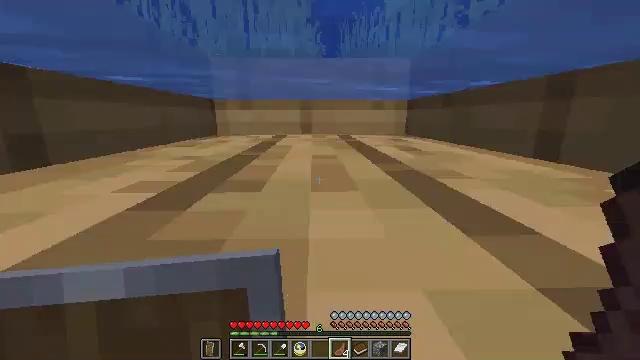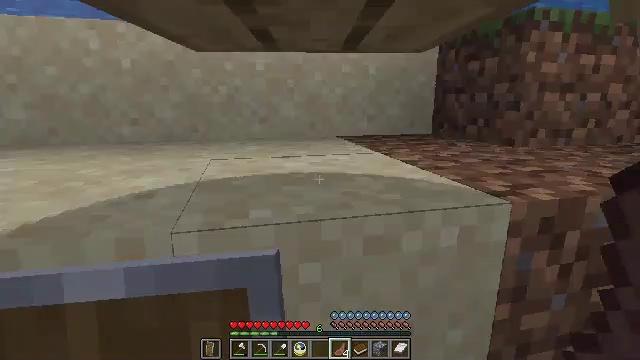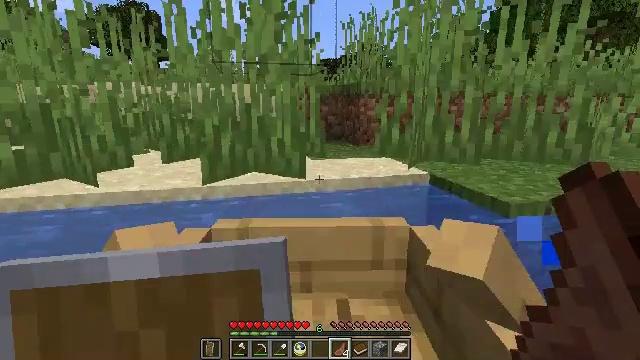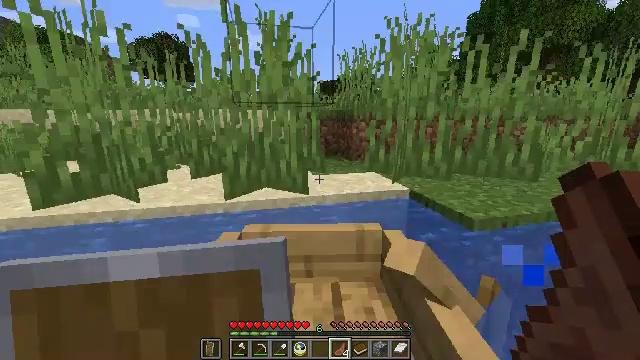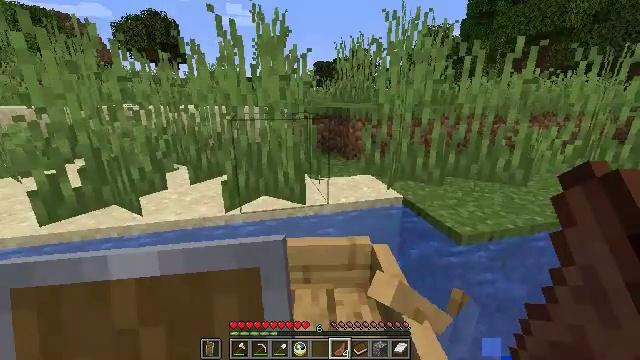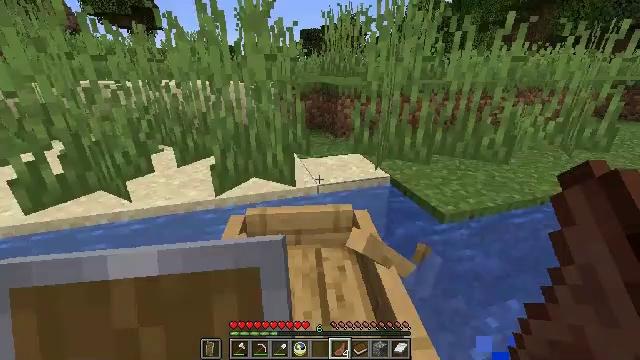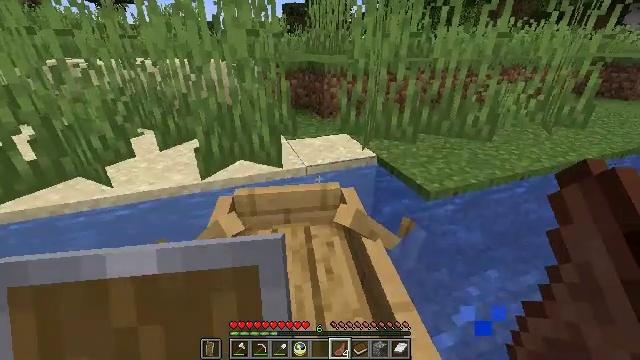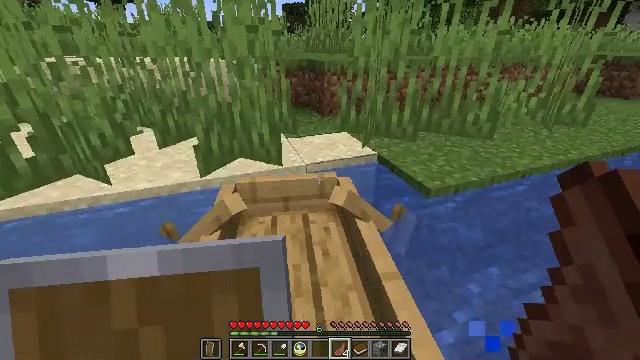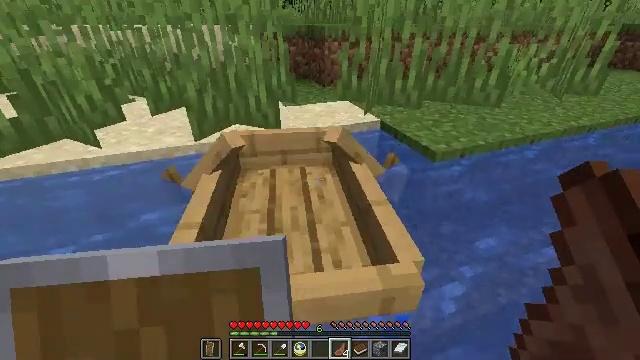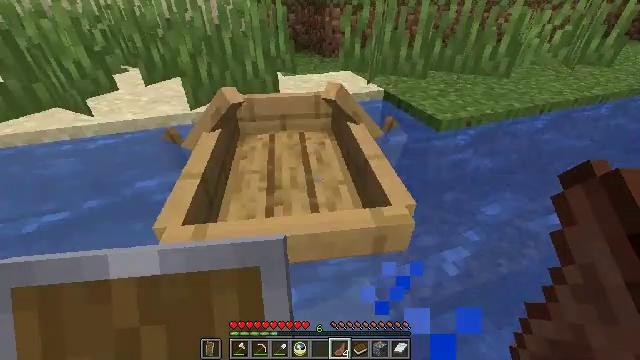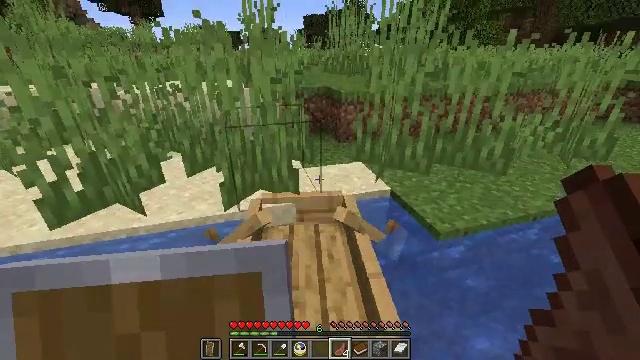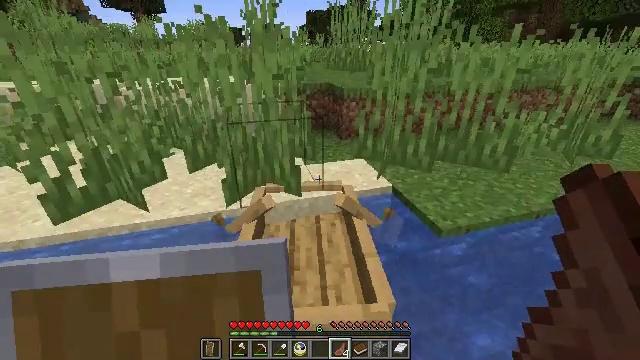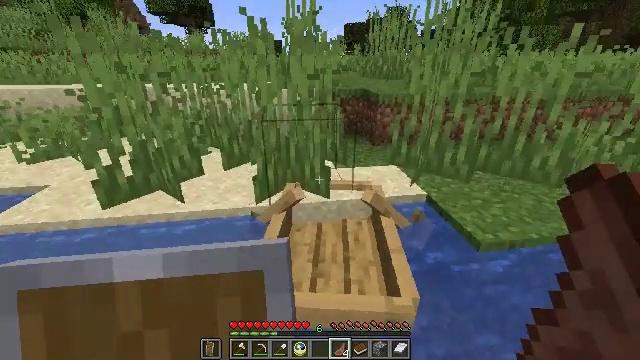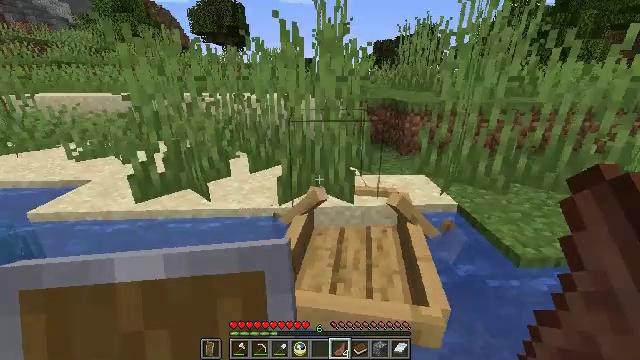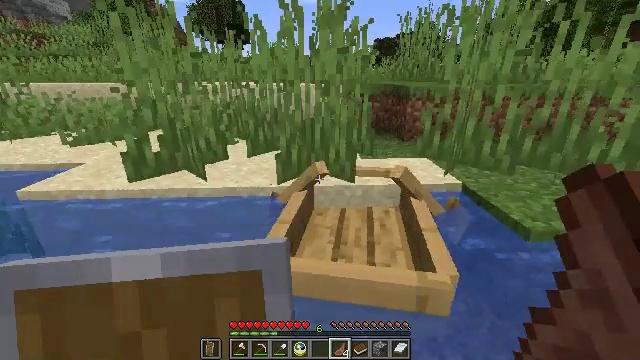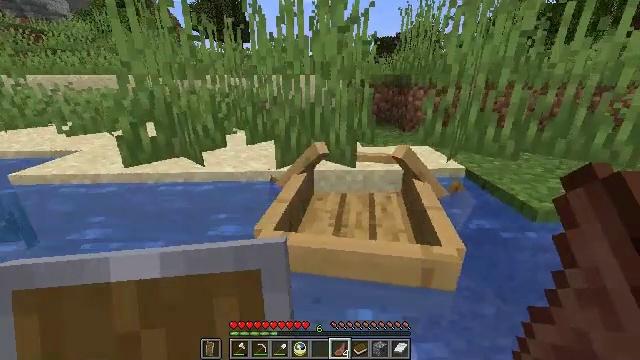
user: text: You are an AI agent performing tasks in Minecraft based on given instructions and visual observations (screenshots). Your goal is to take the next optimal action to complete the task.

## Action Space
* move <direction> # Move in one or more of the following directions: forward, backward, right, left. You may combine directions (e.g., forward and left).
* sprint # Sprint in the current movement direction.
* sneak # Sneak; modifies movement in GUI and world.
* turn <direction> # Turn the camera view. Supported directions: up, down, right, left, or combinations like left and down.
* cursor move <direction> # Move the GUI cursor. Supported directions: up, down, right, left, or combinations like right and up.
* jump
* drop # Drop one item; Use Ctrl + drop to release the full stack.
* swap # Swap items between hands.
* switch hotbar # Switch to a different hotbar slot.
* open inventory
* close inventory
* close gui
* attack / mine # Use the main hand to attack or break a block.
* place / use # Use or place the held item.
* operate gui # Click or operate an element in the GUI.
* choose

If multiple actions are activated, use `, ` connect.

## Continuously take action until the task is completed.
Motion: motion action
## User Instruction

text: Drop an iron axe.
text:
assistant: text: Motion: no_op
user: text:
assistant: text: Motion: no_op
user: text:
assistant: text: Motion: no_op
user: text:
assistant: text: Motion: turn down
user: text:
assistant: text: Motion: turn right and down
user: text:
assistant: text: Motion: turn right and down
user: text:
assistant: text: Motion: no_op
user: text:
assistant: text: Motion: turn down
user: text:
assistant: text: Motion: turn down
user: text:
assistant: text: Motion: turn down
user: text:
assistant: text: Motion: no_op
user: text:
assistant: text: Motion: turn left and up
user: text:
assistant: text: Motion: turn left and up
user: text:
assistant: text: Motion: no_op
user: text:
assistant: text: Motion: no_op
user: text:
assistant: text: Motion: no_op
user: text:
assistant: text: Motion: no_op
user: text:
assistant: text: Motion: turn left and down
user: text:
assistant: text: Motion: turn down
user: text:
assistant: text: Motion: turn down
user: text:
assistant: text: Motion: no_op
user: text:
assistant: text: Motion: no_op
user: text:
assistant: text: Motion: no_op
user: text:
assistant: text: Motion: no_op
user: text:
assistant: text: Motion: no_op
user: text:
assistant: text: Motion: no_op
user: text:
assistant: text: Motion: no_op
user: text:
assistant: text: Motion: switch to hotbar 1
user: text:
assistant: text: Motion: drop, switch to hotbar 1
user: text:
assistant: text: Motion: no_op